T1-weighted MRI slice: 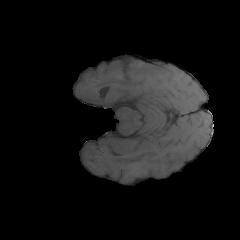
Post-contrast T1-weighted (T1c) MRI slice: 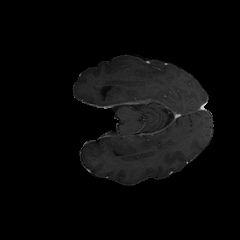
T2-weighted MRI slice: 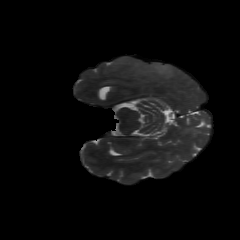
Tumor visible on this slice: yes